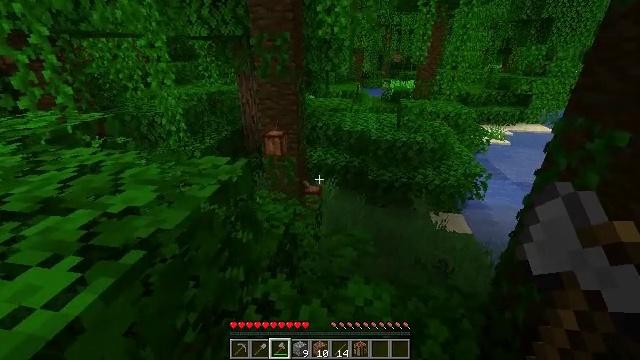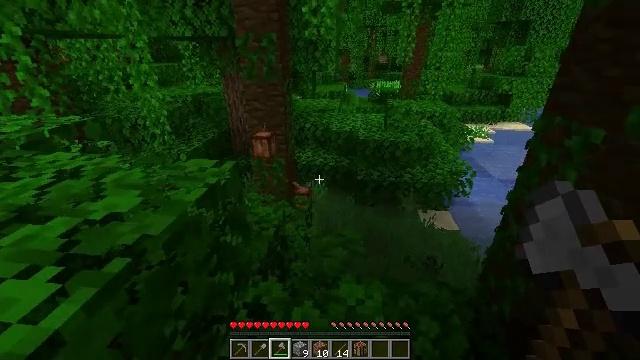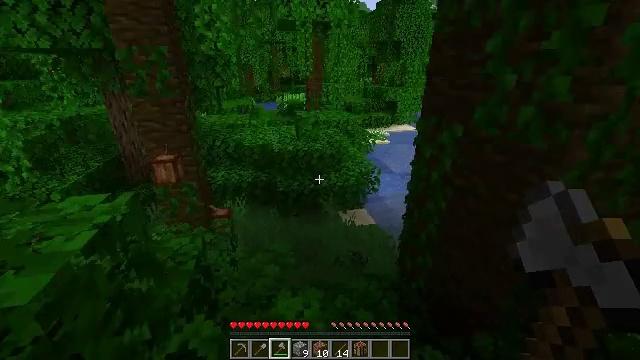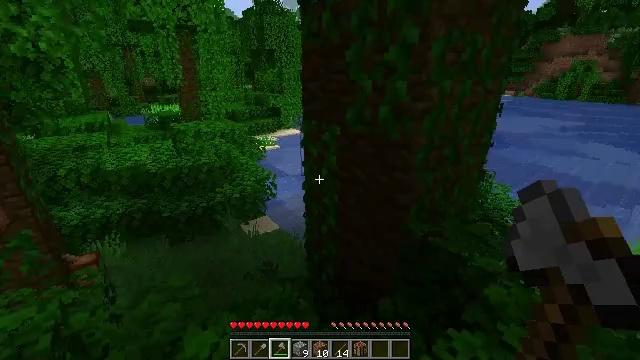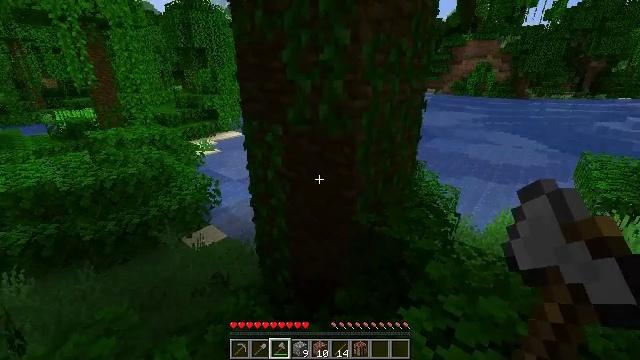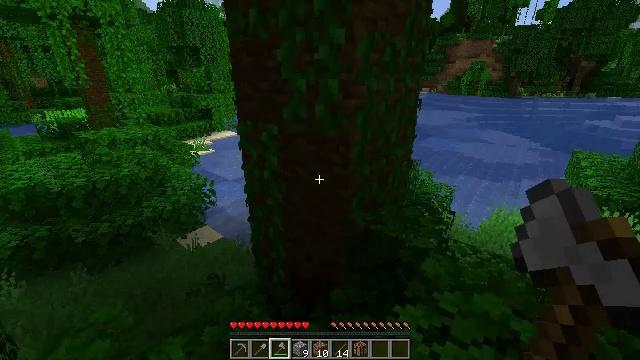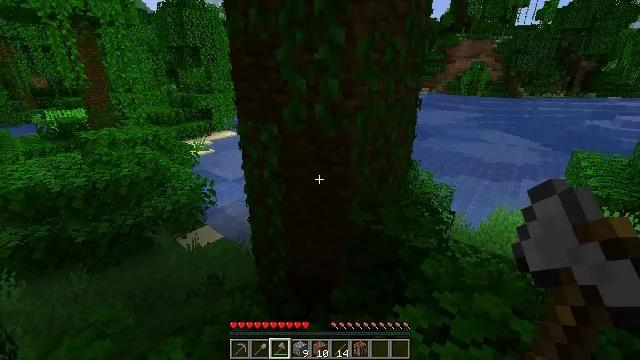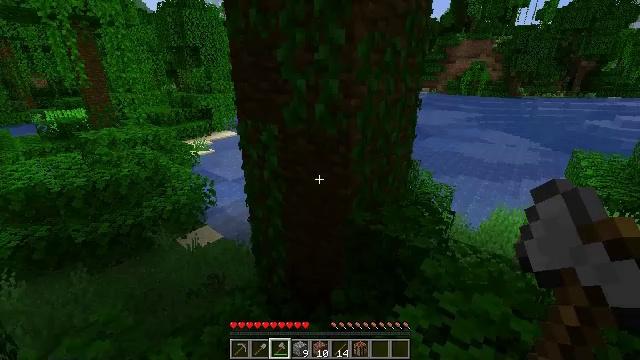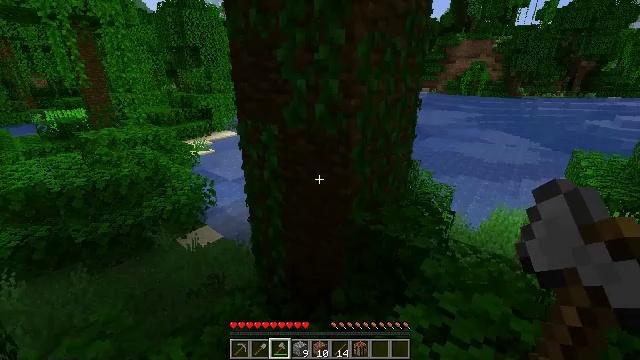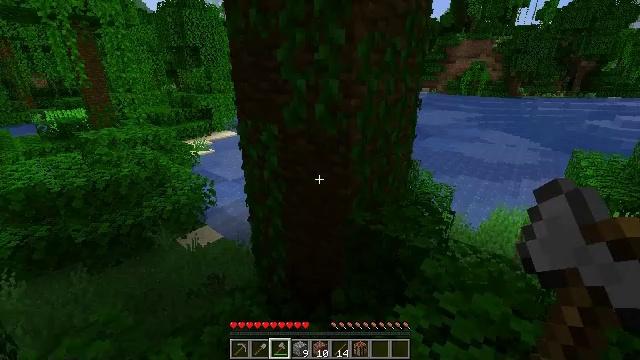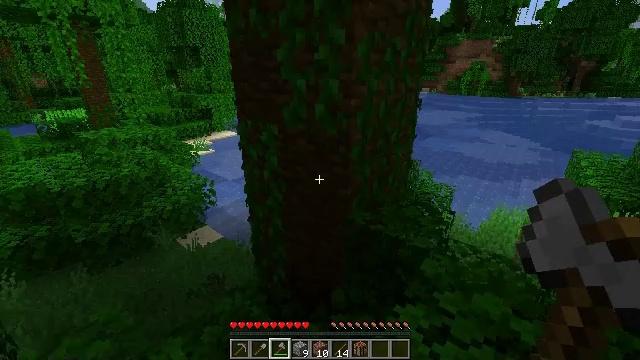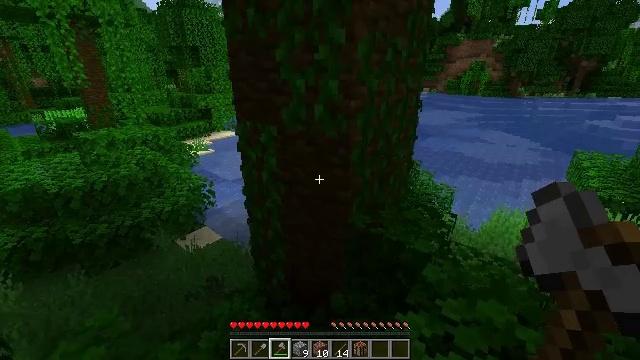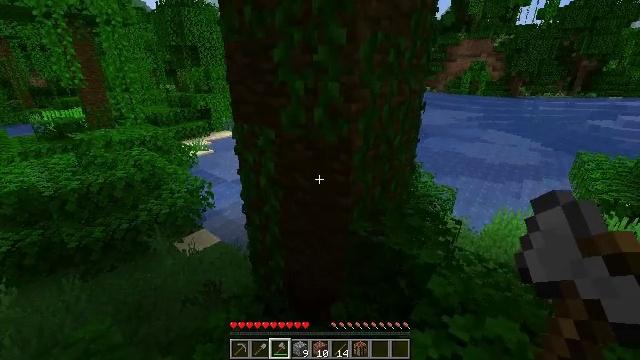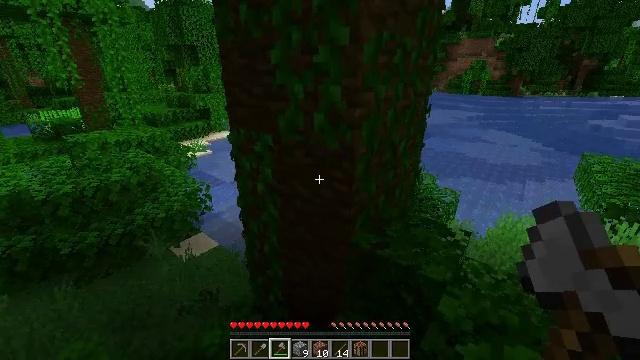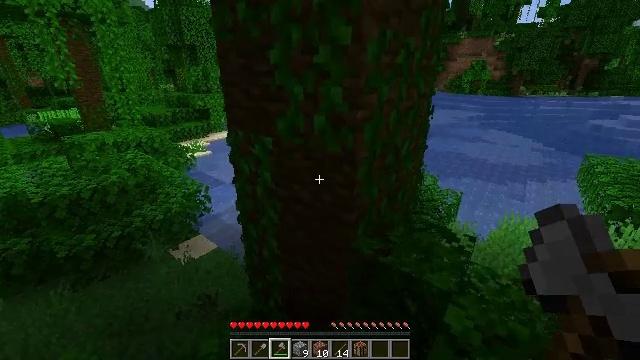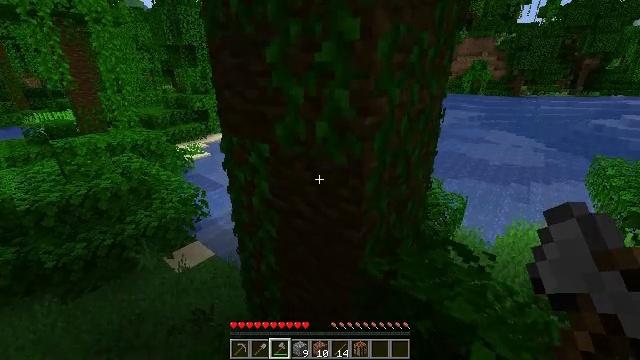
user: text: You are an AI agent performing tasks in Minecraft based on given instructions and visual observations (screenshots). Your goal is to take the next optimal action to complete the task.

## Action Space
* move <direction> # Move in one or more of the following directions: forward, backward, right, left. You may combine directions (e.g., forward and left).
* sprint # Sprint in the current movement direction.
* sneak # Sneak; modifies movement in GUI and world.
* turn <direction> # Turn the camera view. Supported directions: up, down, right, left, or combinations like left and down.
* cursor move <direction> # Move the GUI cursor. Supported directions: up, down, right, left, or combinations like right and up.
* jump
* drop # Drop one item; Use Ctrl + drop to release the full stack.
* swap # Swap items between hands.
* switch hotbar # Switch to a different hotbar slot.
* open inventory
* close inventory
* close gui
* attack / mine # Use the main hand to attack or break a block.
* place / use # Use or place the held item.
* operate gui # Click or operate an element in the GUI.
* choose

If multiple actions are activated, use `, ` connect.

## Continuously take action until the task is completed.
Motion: motion action
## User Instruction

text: Remove and gather vines.
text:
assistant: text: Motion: turn right
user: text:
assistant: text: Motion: turn right and up
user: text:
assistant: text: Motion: turn right and up
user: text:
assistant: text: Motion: turn right
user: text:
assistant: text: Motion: turn right
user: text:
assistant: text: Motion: no_op
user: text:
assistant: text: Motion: no_op
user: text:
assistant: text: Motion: no_op
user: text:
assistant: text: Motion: no_op
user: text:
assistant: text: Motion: no_op
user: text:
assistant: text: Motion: move forward
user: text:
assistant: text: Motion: move forward
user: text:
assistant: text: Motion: move forward
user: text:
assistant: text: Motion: move forward
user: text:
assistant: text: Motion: move forward
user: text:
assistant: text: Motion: move forward
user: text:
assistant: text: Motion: no_op
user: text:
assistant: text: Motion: no_op
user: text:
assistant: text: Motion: no_op
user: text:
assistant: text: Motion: move forward
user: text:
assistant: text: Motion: move forward
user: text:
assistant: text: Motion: move forward
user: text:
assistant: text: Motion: move forward
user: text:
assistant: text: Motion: move forward
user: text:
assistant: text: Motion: move forward, turn right and up
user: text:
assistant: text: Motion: move forward, turn right and up, jump
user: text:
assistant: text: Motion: move forward, turn right and up, jump
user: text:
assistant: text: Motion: move forward, turn right and up, jump
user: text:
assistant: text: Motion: move forward and move right, turn right and up, jump
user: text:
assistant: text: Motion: move forward and move right, turn right, jump